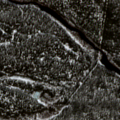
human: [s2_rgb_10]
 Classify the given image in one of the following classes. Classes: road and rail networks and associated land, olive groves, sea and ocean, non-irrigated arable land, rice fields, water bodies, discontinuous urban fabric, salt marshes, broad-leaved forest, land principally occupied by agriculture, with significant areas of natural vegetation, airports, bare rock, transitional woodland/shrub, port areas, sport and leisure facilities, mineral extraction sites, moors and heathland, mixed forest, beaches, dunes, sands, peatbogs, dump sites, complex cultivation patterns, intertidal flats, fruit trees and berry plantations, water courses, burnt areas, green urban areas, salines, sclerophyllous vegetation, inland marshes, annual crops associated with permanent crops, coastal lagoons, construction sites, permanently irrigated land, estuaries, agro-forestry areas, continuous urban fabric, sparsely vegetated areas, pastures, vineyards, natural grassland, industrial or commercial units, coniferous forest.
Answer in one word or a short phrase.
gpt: coniferous forest, mixed forest